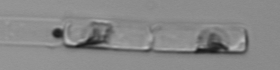
Label: Guinardia_delicatula_TAG_internal_parasite